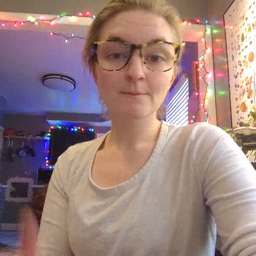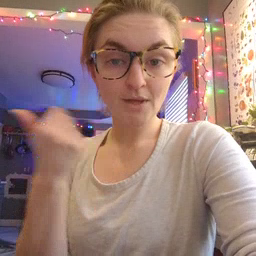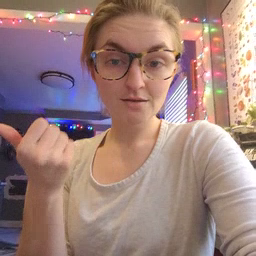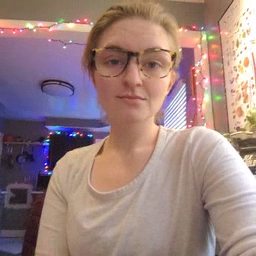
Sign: better